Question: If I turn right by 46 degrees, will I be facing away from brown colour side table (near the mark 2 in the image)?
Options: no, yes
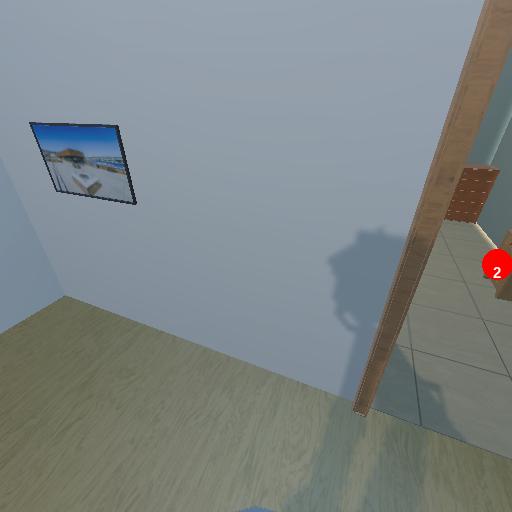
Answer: no